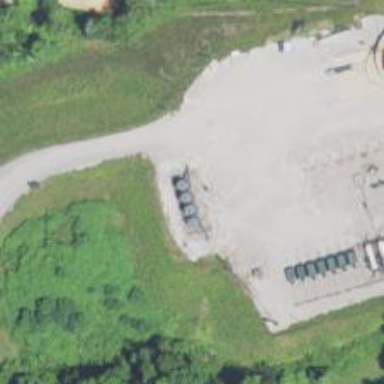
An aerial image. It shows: Storage tank with man-made structure.